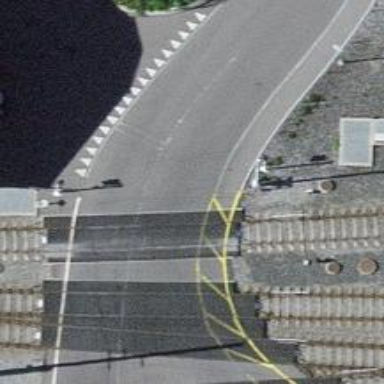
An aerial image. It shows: Level crossing with double half barrier.